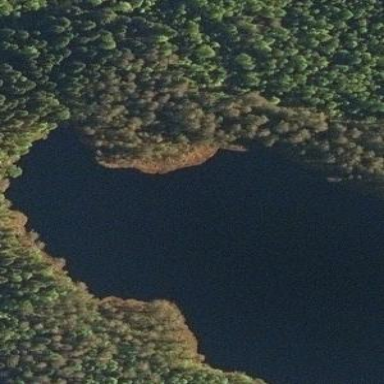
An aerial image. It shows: Beautiful lake surrounded by nature.